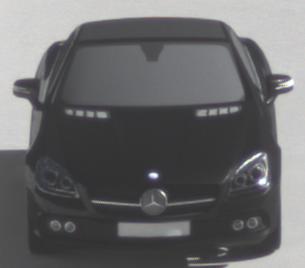
Make: Mercedes-Benz
Model: SLK 200
Detailed model: SLK-Class (172)
Model produced from: 2011/03
Model produced until: 2015/04
Doors: 2
Color: black
Road condition: dry road
Daytime: morning or afternoon
Contrast: high contrast